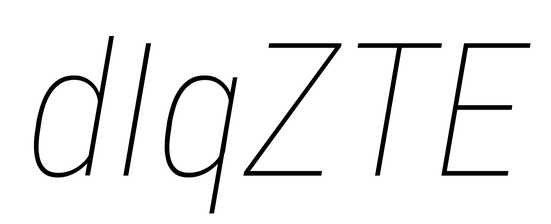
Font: Roboto-Italic_Condensed_Thin_Italic